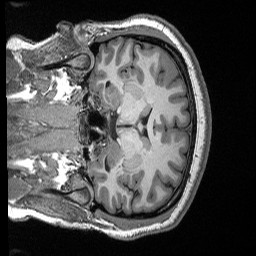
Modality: T1w
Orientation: coronal
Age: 26
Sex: female